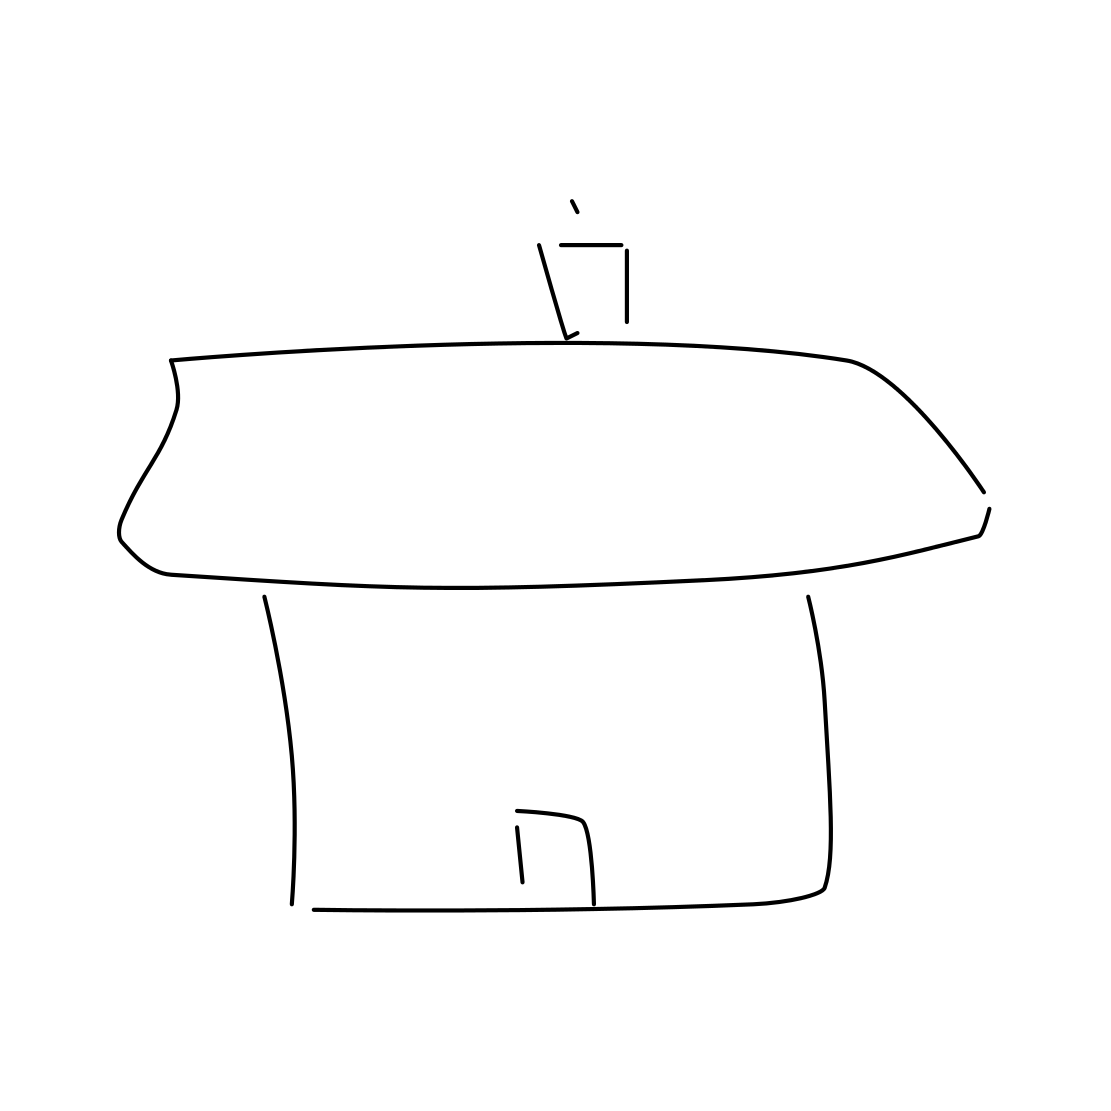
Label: house